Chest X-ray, PA view. Patient: 54 years old, sex M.
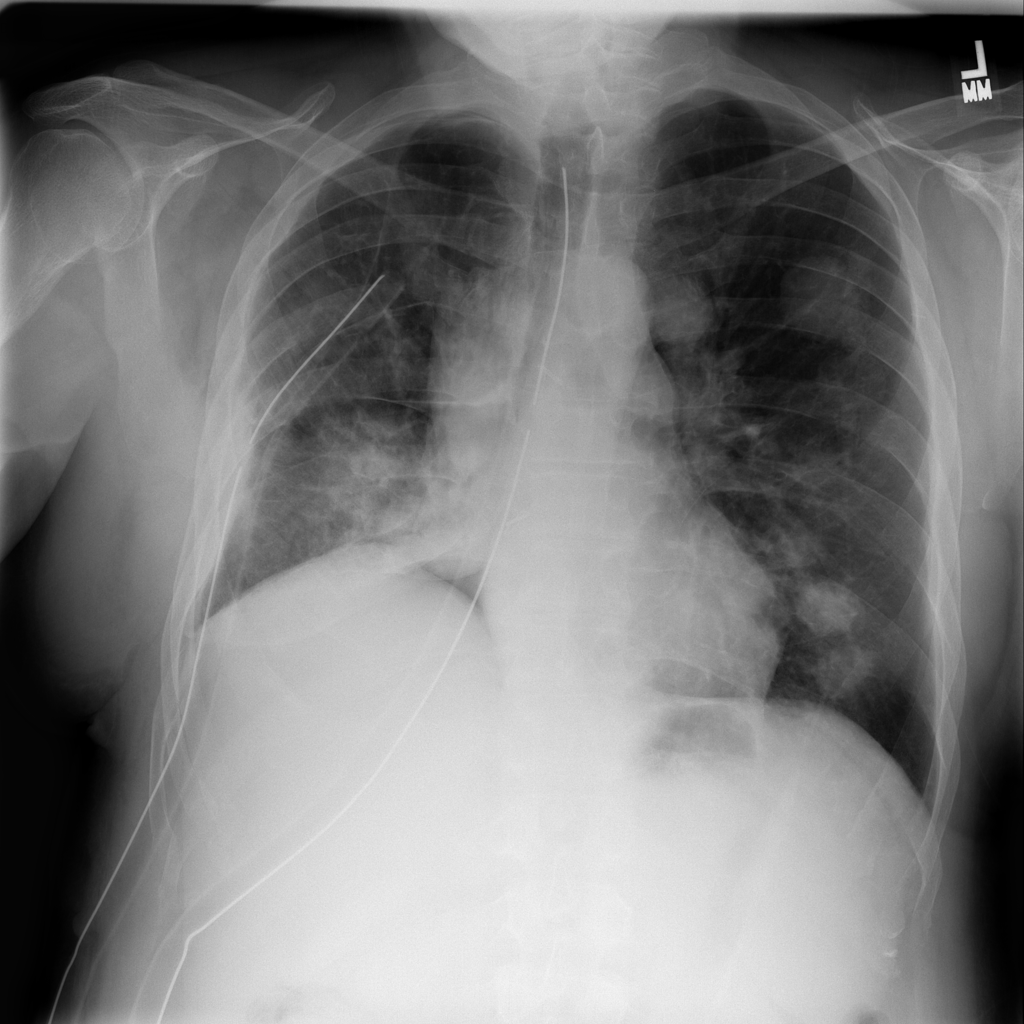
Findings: Atelectasis, Consolidation, Effusion, Infiltration, Mass, Nodule, Pneumothorax